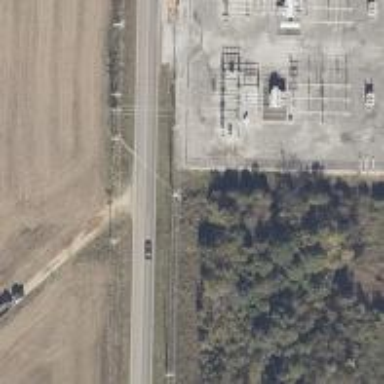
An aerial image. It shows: Power pole.